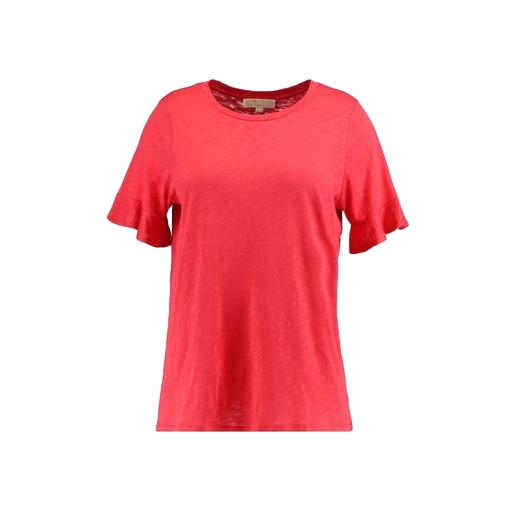
red flutter-sleeve top only macy, red slub drop-shoulder top, red t-shirt woman, white background